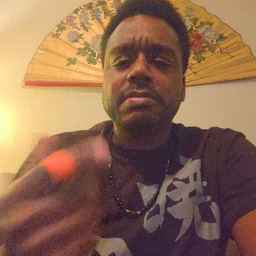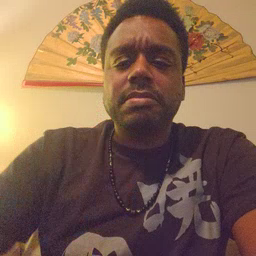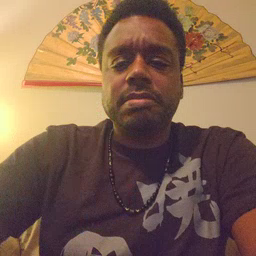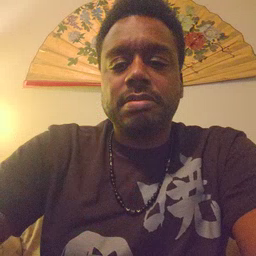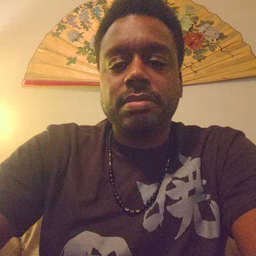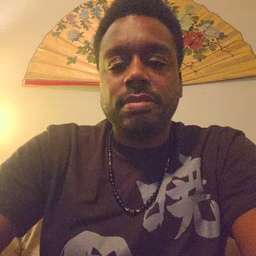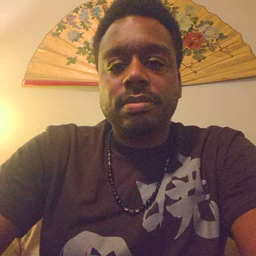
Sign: say